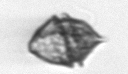
Label: Kryptoperidinium_triquetrum